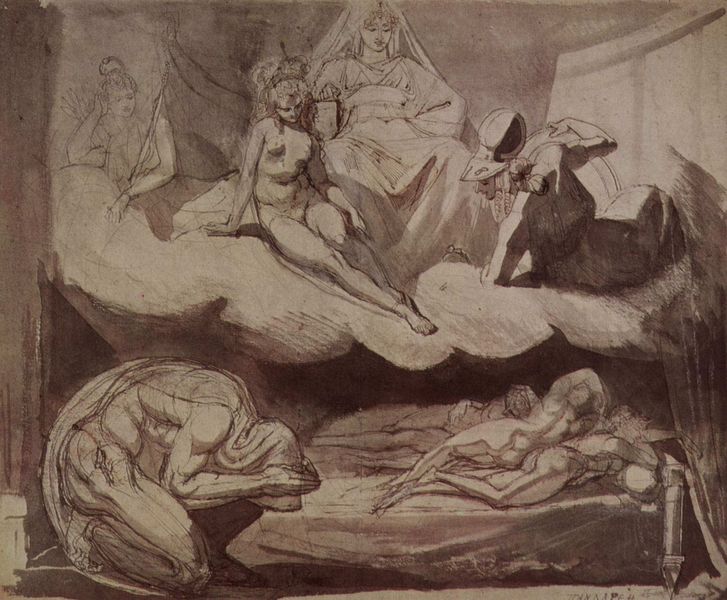
Titel: Die Töchter des Pandareos
Künstler: Johann Heinrich Füssli
Standort: Zürich.
Institution: Kunsthaus
Schlagwörter: akt, feder, gruppe, himmel, körper, mann, nackt, schatten, schlaf, umhang, weiß, wolken, akte, aquarell, frauen, menschen, braun, brust, busen, fenster, frau, grau, hell, hut, licht, profil, raum, rücken, schwarz, skizze, szene, zeichnung, zimmer, blick, schleier, wolke, wand, tod, tot, trauer, hände, innenraum, vorhang, gewand, haare, interieur, pose, sitzend, tücher, decke, mutter, blatt, gebeugt, krone, renaissance, beine, bein, brüste, papier, frauenakt, kauern, liegen, schlafende, beobachten, haltung, studie, grisaille, sepia, figuren, thron, muskeln, goya, melancholie, bett, überwurf, laken, liegend, oben, leiber, nacktheit, laviert, tusche, antike, schweben, traum, weinen, liegende, schraffur, radierung, knien, leichen, tote, bedrohlich, koloriert, bleistift, helm, beten, entwurf, mythologie, göttin, betrachten, wappen, liege, verzweiflung, leintuch, götter, hilfe, leid, qual, griechisch, knieend, schlafgemach, musen, nymphen, knieen, grotte, verbeugen, erscheinung, venus, herrscherin, hera, juno, amor, maria, trauern, verschleiert, mars, fee, rötel, männerakt, lavierung, zweiteilig, diana, demut, zepter, schutz, römisch, lager, federzeichnung, lacken, räkeln, tuschezeichnung, emotion, figurengruppe, thronen, zauber, herab, füssli, thronend, kopfbedekung, blake, aphrodite, himmlisch, ares, körperlichkeit, kniender, modellierung, verletzlich, zwei ebenen, herabsehen, wlke, gefährdet, parnaß, 3 frauengestalten auf einem bett vorne rechts, 4 figuren auf einer wolke, kniende figur vorne rechts, tronende frau, geweißt, iump